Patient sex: F
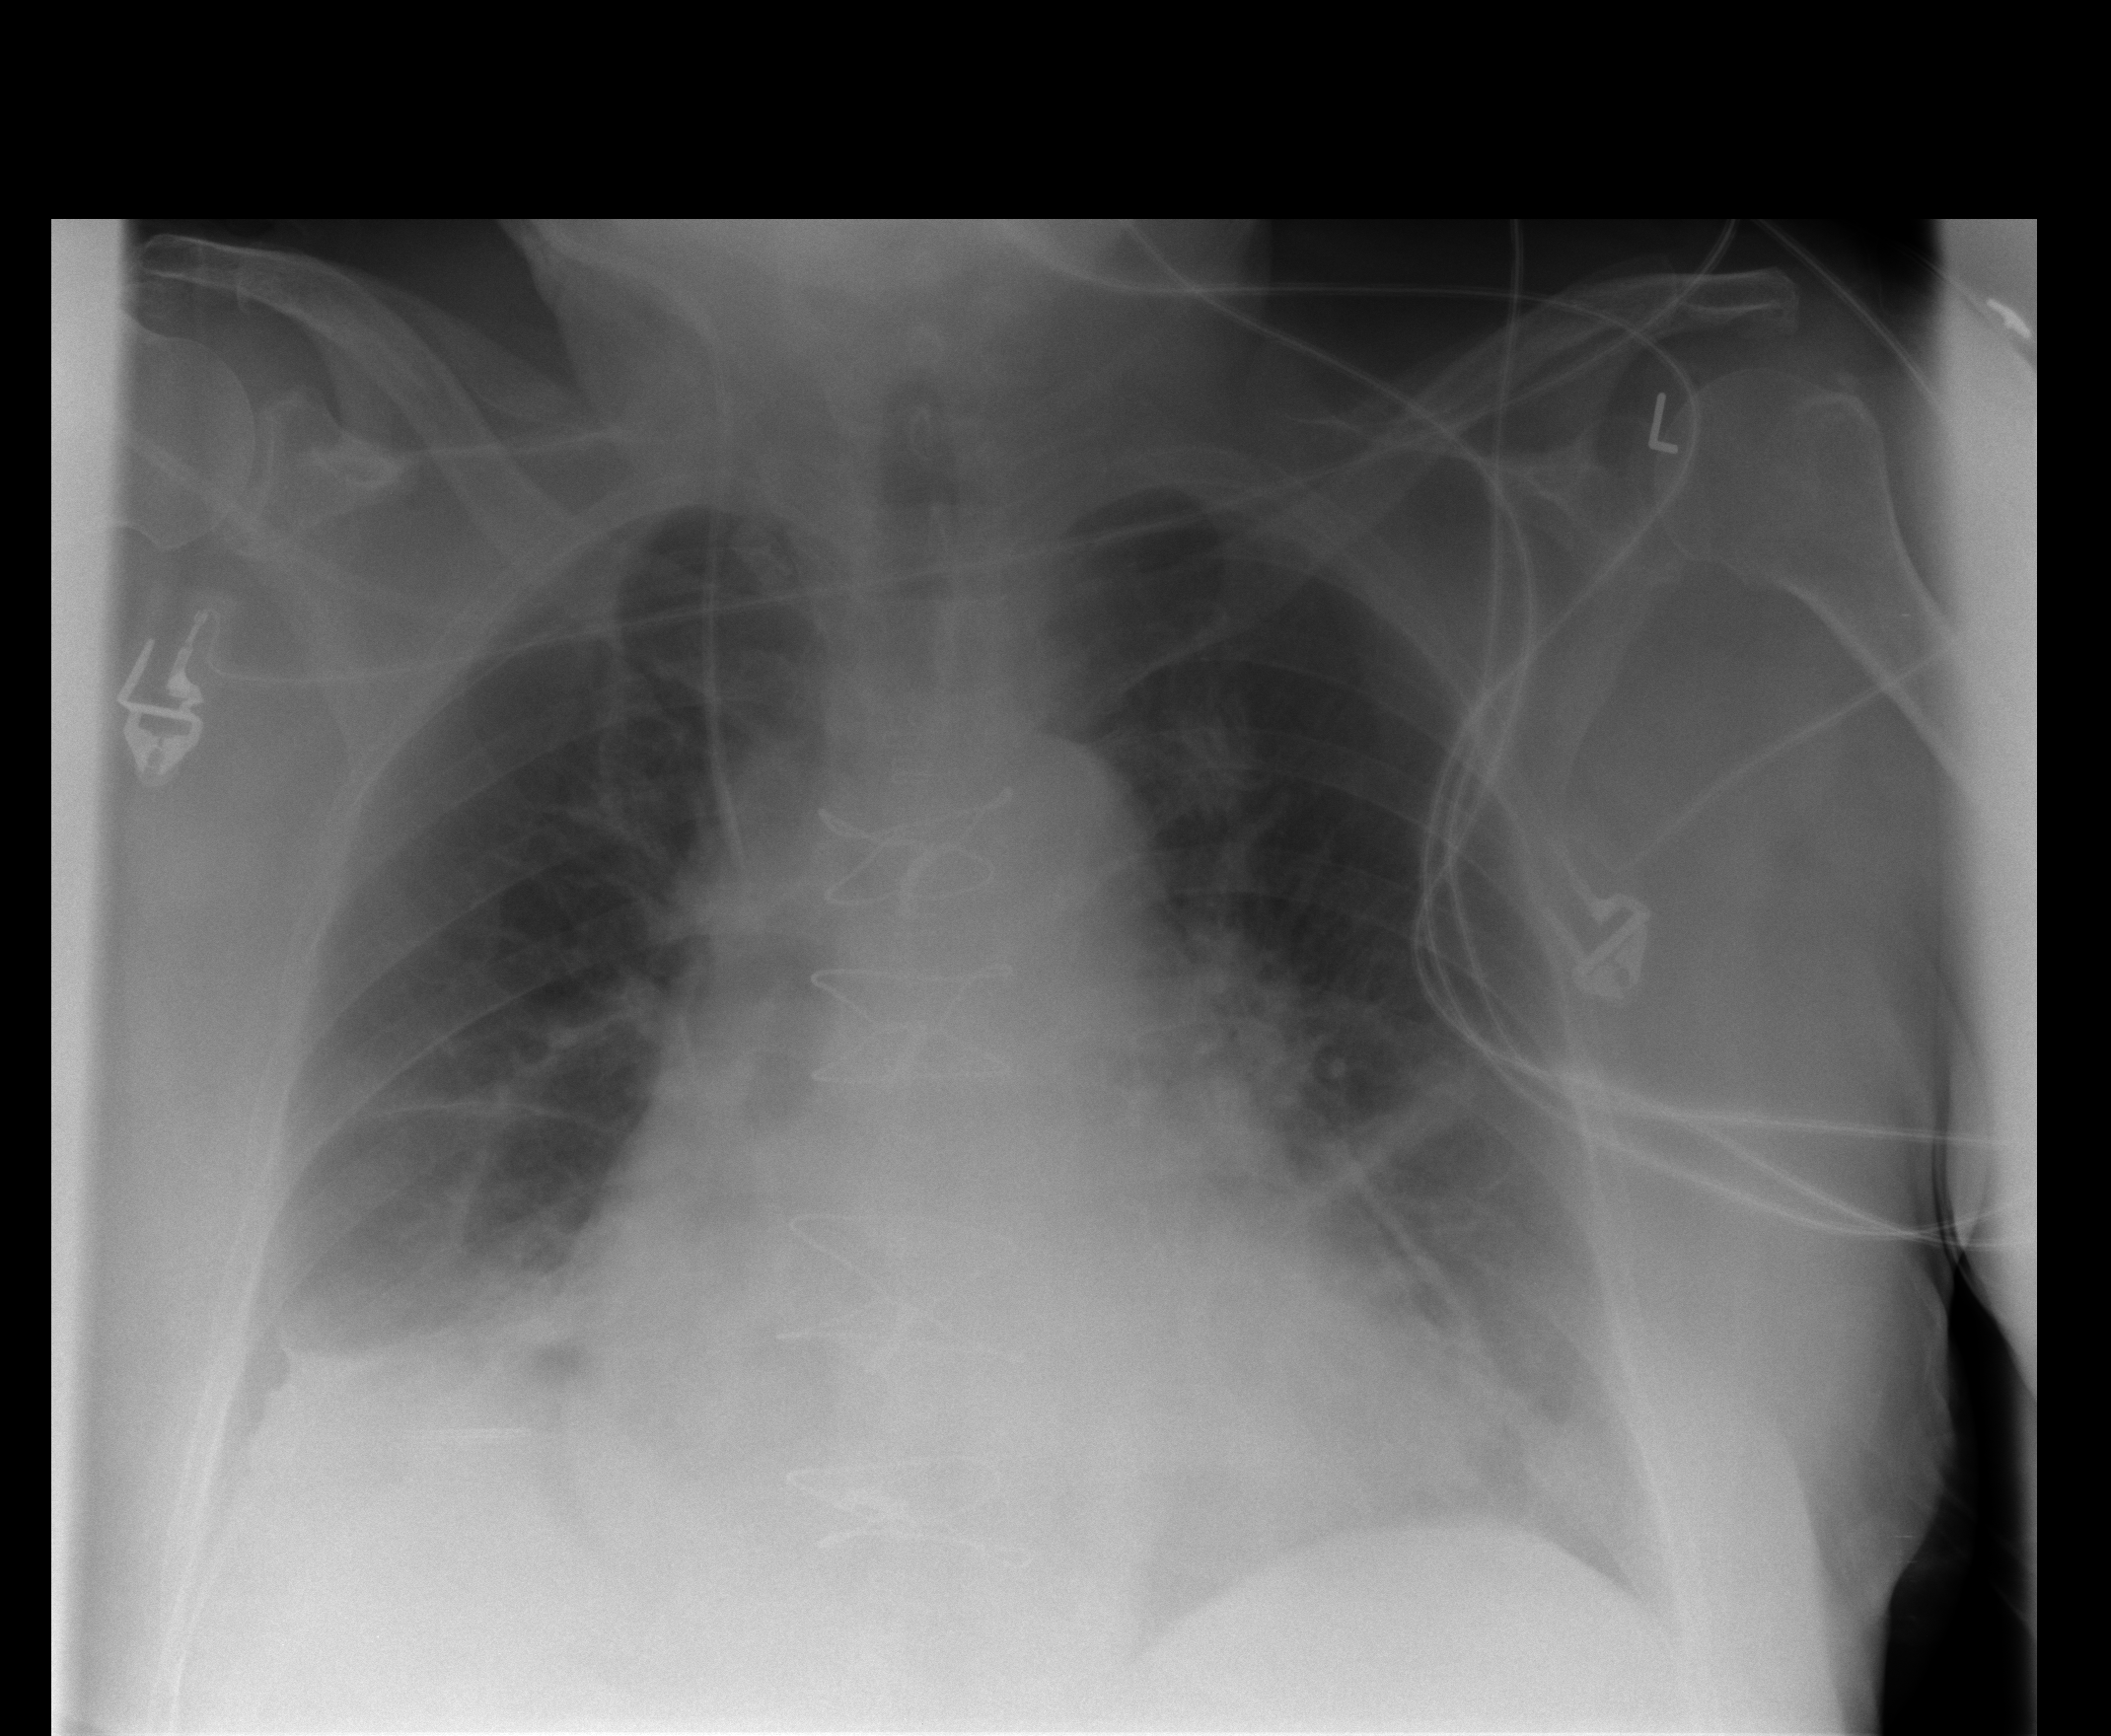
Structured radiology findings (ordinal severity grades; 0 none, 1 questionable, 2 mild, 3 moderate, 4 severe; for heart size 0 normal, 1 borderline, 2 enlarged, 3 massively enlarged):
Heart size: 2
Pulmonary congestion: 2
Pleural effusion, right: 2
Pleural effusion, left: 2
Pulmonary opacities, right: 0
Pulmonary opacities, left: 0
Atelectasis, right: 2
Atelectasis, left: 2